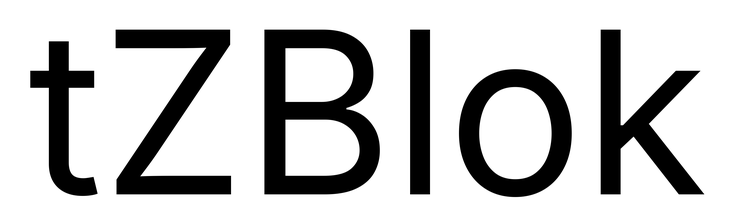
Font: Inter_Regular